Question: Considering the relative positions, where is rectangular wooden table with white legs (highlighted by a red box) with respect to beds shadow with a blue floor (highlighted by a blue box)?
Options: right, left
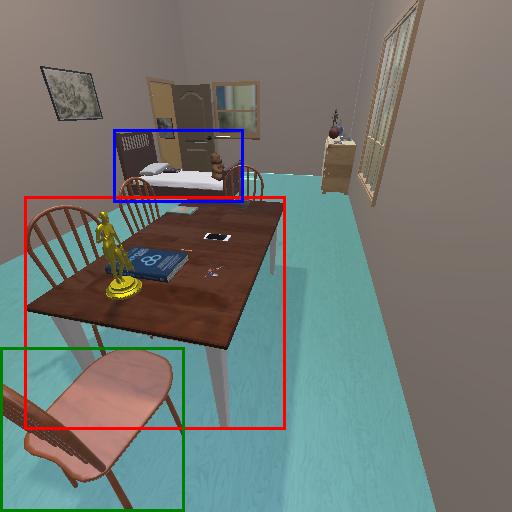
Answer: right